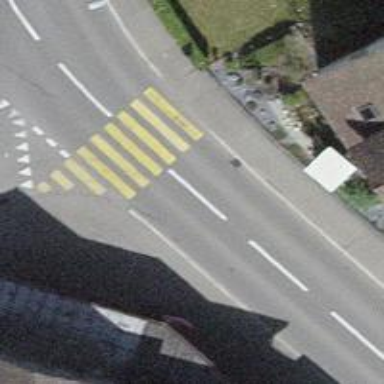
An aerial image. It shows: Footway with asphalt surface featuring zebra crossing.